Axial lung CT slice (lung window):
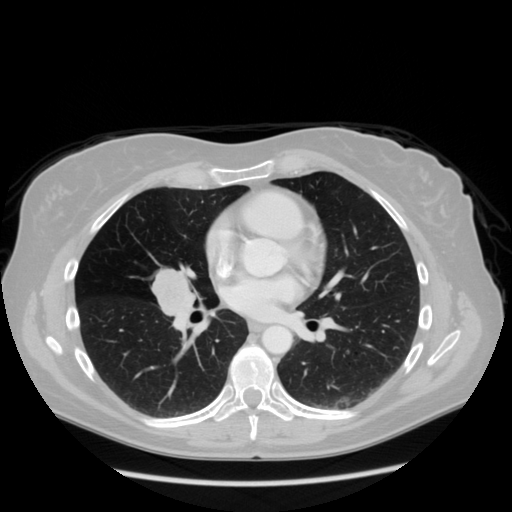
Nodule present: no